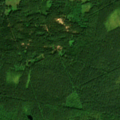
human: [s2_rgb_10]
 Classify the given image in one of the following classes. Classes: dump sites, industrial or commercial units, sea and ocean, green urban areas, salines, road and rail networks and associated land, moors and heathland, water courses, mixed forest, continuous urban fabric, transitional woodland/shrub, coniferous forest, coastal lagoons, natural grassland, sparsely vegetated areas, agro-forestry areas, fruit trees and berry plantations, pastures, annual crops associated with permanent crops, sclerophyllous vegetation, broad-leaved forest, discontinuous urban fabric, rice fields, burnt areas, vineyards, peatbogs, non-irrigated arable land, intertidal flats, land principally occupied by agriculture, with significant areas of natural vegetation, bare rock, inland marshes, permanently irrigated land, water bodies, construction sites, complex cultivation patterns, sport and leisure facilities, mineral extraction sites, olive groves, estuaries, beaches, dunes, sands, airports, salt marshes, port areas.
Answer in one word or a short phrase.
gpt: land principally occupied by agriculture, with significant areas of natural vegetation, broad-leaved forest, coniferous forest, mixed forest, peatbogs